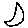
Label: moon